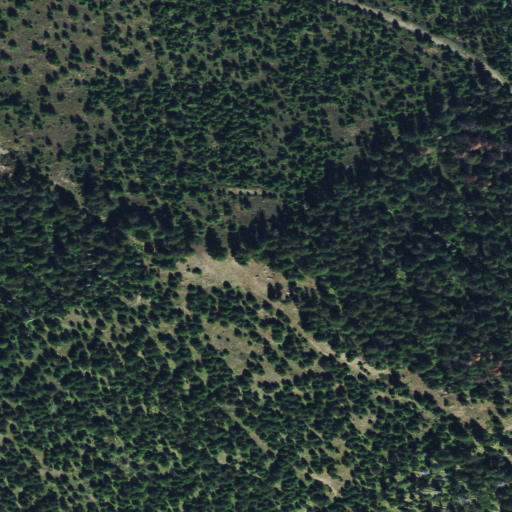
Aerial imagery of mountain in Montana named Nineteen ten Ridge containing evergreen forest and shrub